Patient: sex M, age 32
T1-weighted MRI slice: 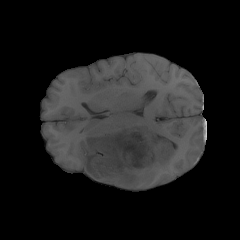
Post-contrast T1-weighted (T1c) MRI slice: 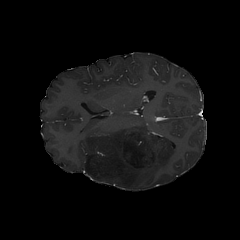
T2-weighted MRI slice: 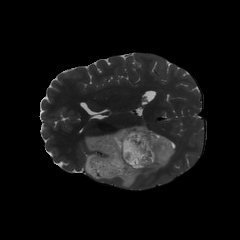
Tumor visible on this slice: yes
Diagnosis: Astrocytoma, IDH-mutant
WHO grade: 2